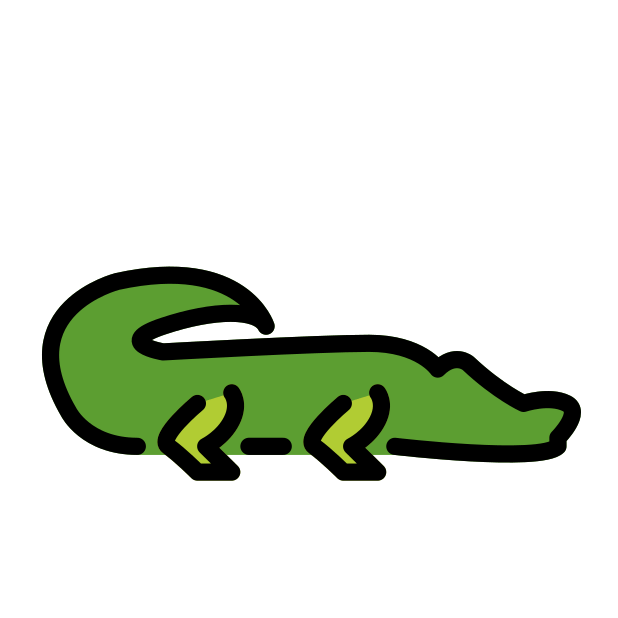
crocodile